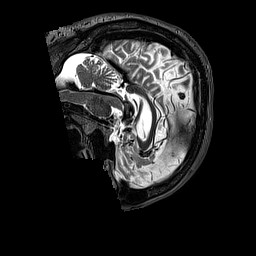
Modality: T2w
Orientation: sagittal
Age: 62
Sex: male
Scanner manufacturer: siemens
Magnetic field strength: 3 T
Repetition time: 3.2 s
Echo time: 0.567 s